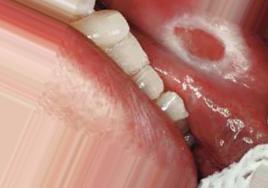
Condition: Mouth Ulcer